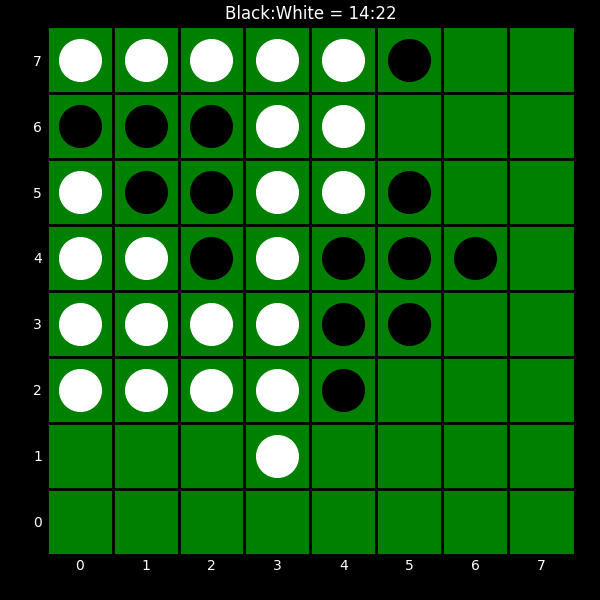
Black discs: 14
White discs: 22